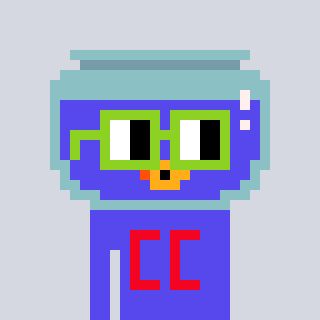
a pixel art character with square light green glasses, a goldfish-shaped head and a computerblue-colored body on a cool background